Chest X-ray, PA view. Patient: 69 years old, sex M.
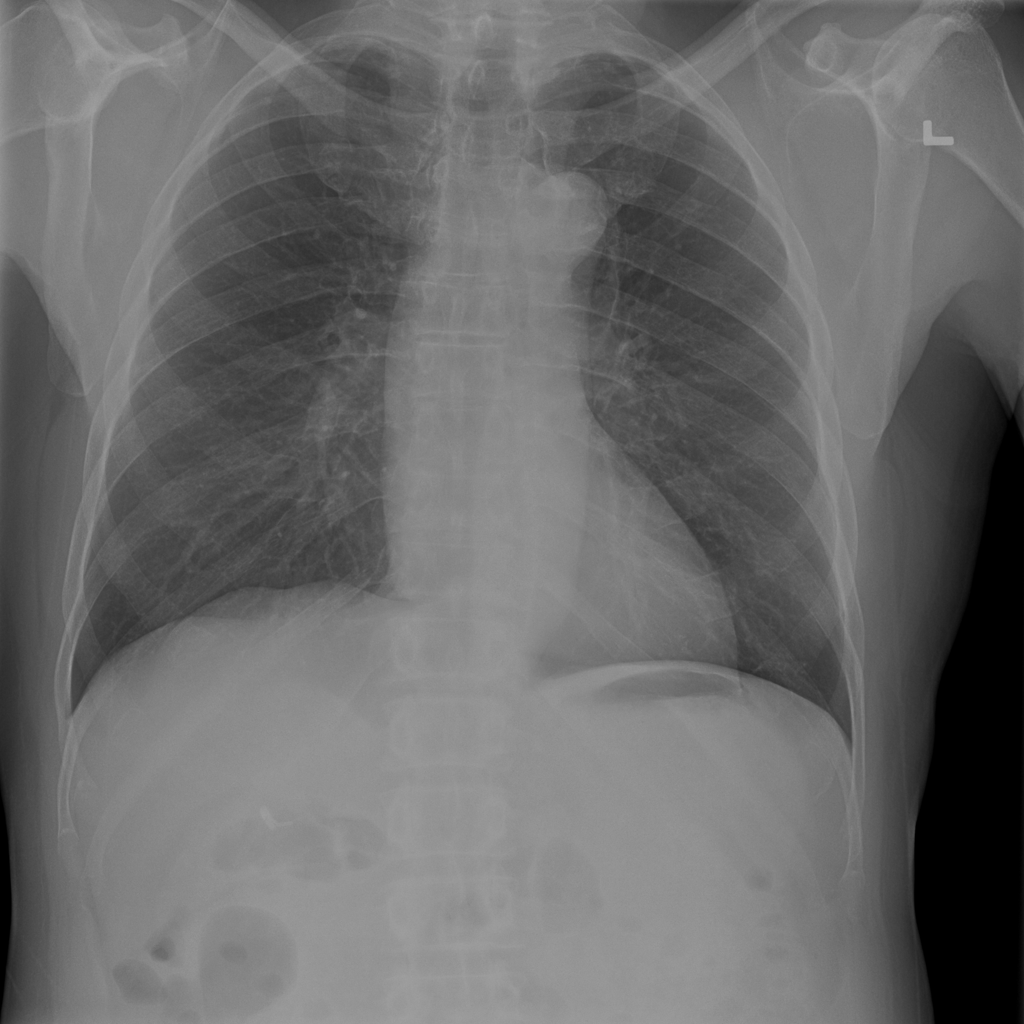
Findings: No Finding